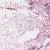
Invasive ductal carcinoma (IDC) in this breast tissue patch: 1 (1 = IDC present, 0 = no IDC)